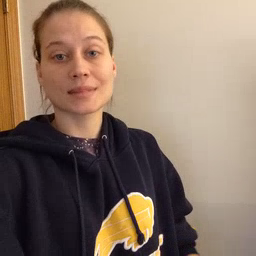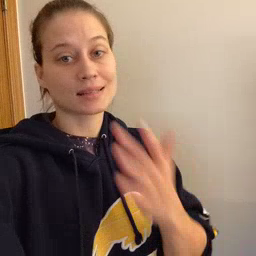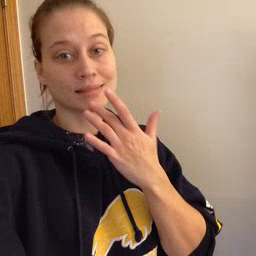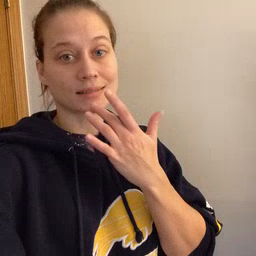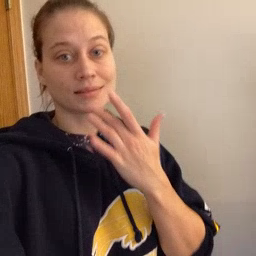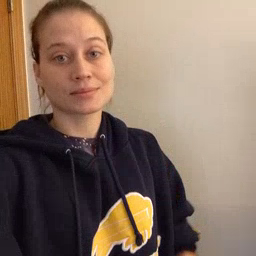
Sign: taste